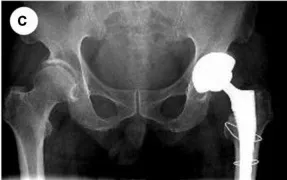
(D,E) Bone scan.
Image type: radiology (x_ray)